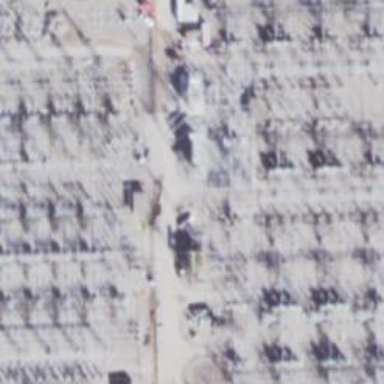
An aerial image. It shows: Switch used for power control.